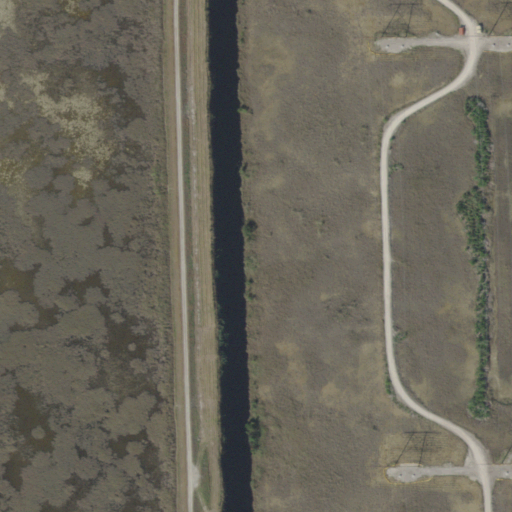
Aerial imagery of levee in Florida named Levee Number 37 containing herbaceous wetlands and open water